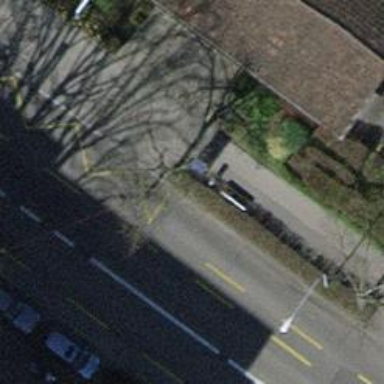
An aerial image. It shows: Tree-lined avenue.